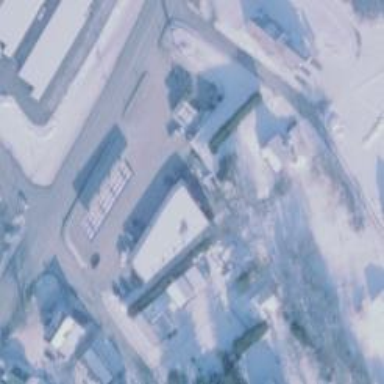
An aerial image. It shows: Convenience shop.